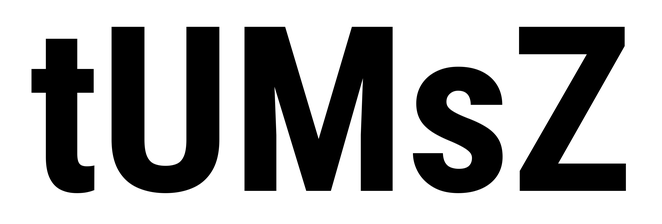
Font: Roboto_Condensed_Bold